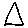
Label: triangle